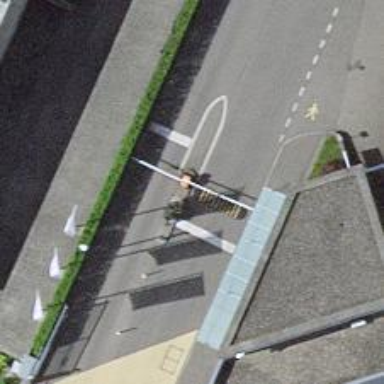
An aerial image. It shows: Lift gate barrier.